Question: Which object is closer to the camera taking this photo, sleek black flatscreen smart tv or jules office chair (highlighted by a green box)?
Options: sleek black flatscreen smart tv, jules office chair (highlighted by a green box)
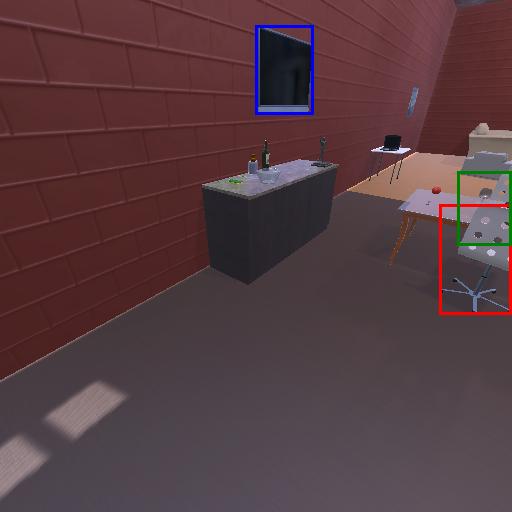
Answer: sleek black flatscreen smart tv